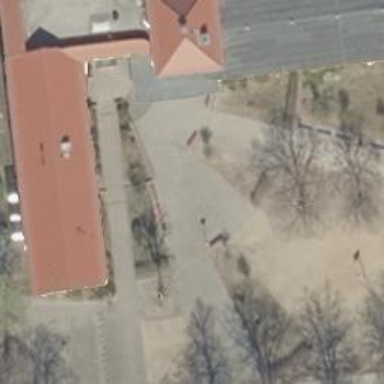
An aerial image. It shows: School building.